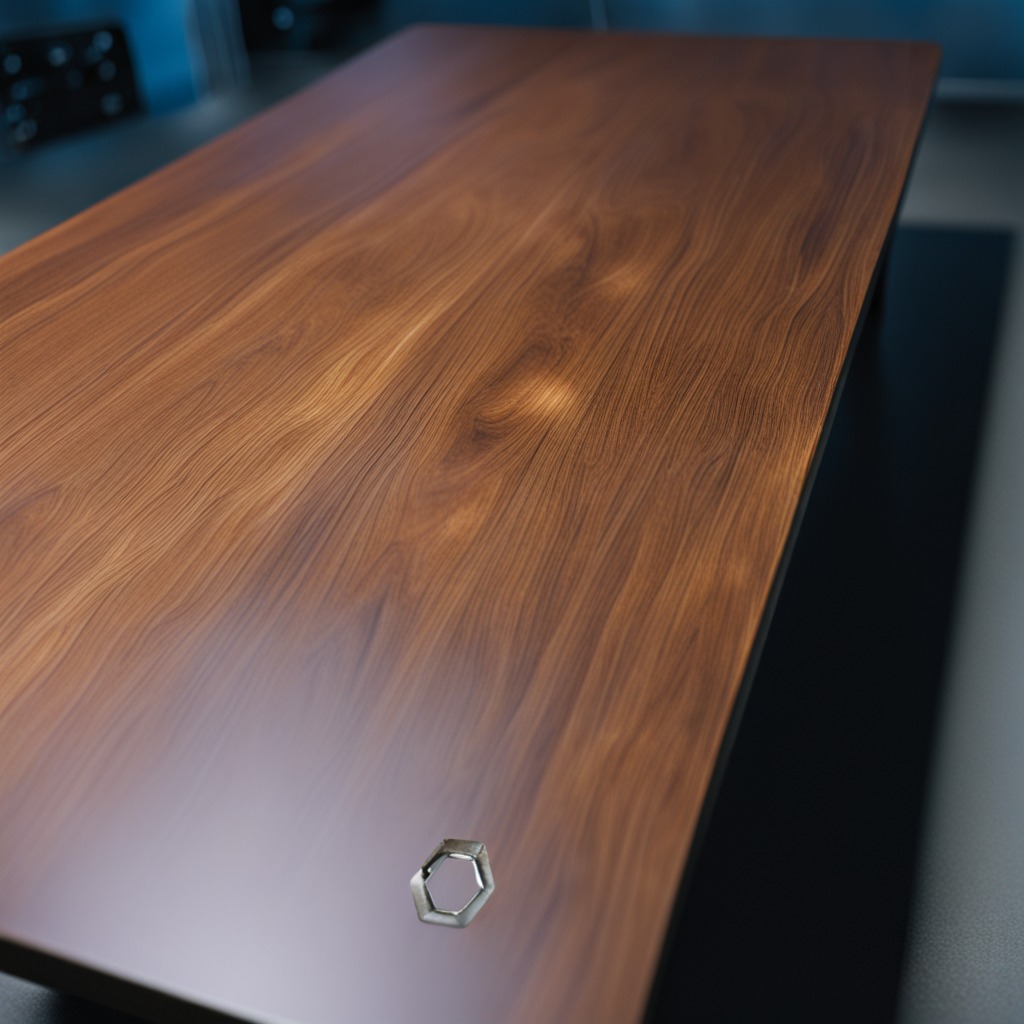
A metal nut lies on a table with faint burn marks in a small garage at twilight.